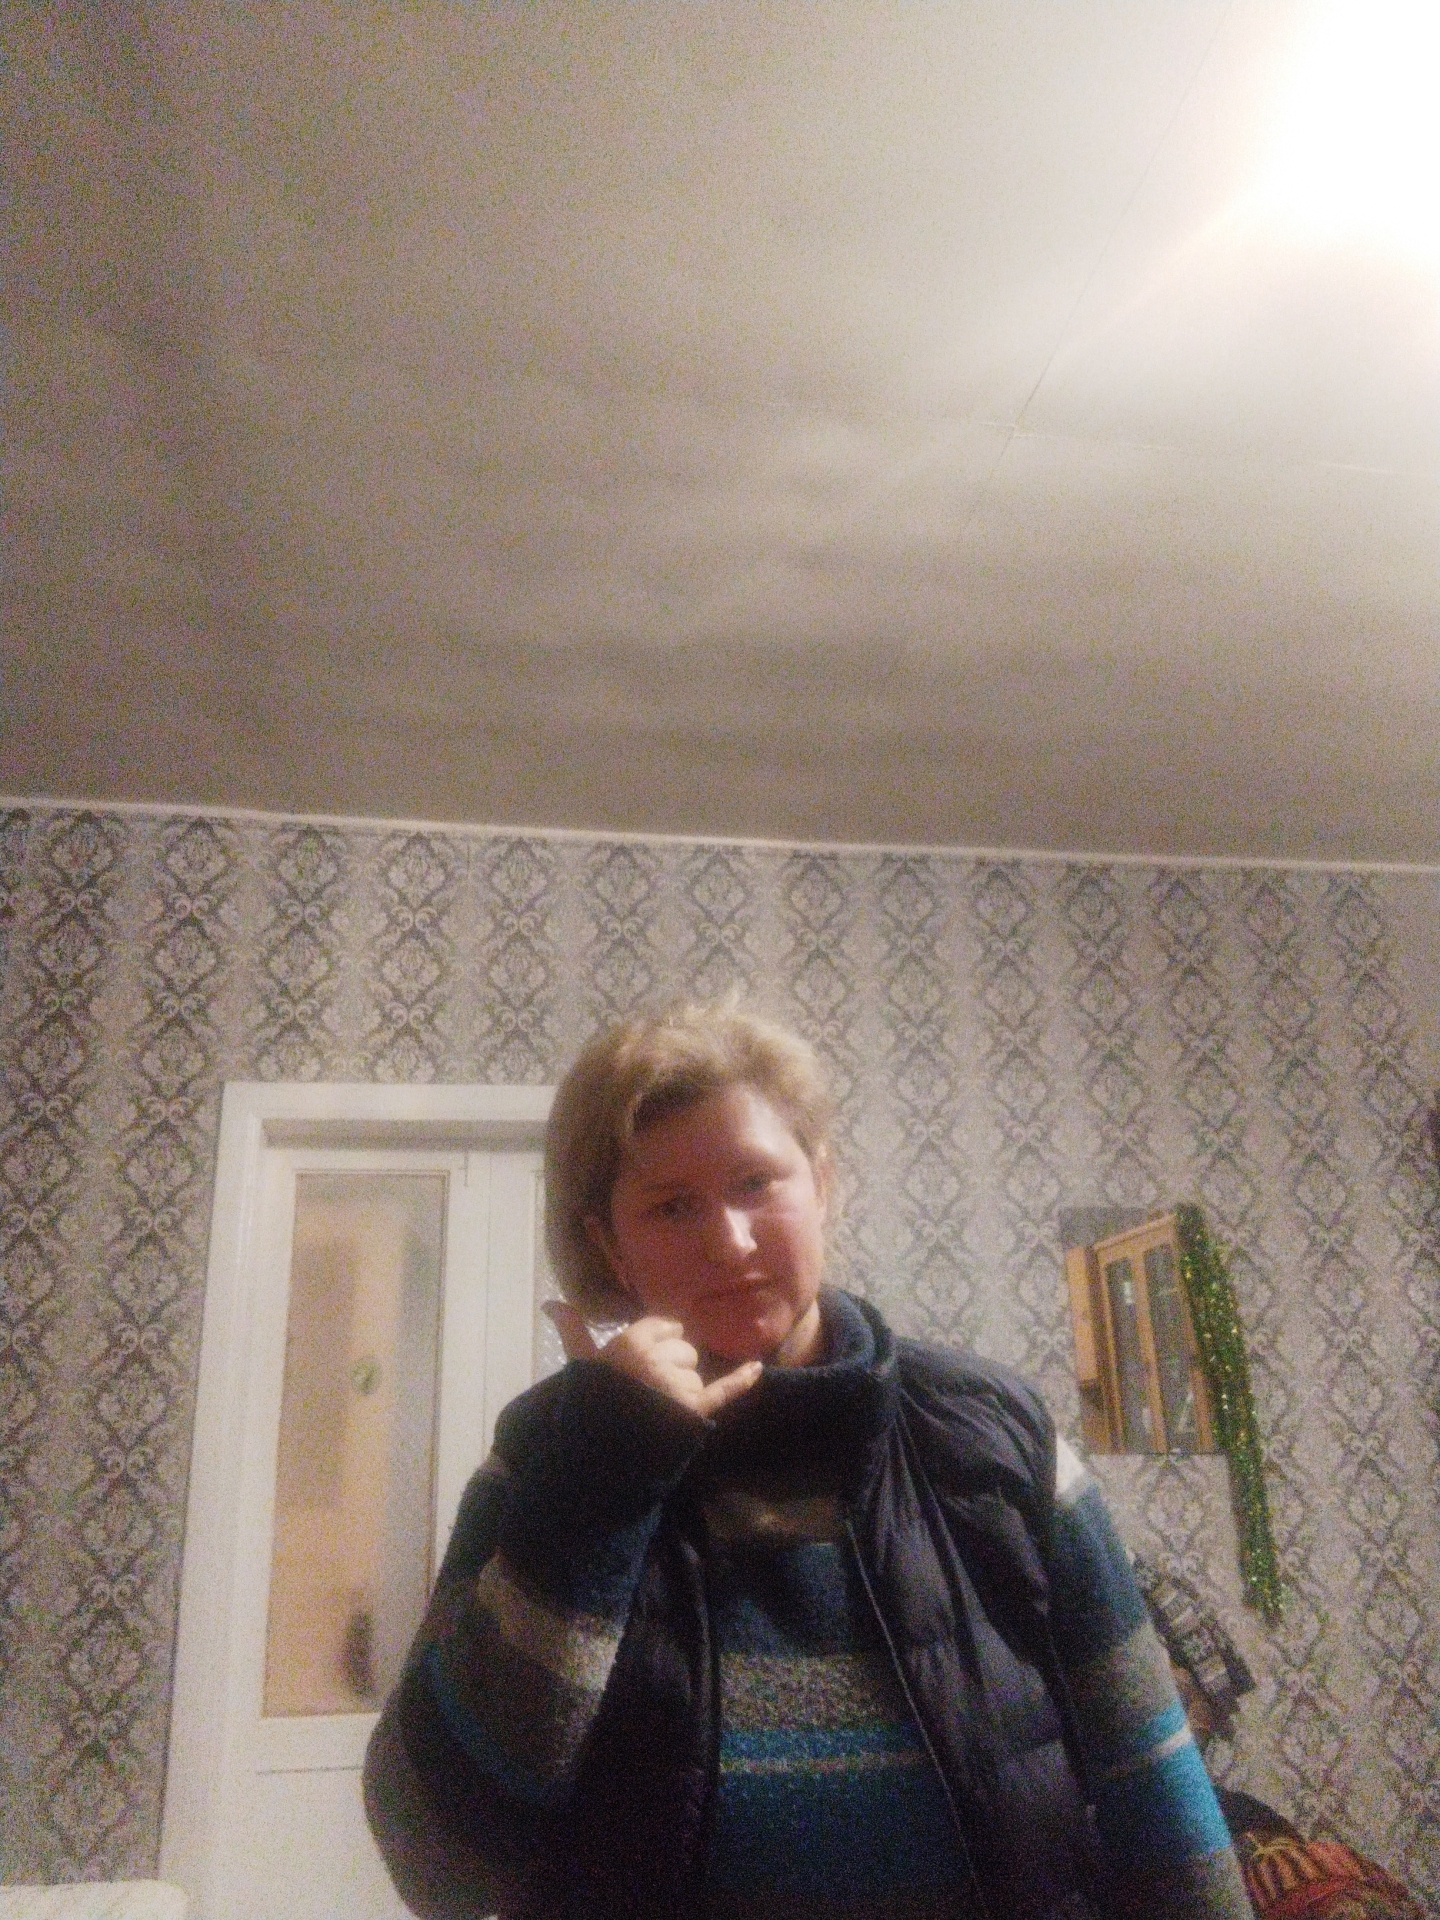
Label: noise